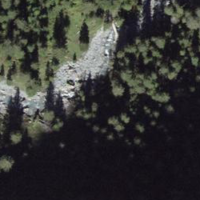
EUNIS habitat code: 43
Species observed at this site:
Gonepteryx rhamni
Parnassius apollo
Cyaniris semiargus
Nucifraga caryocatactes